Question: I am trying to achieve rounded corners similar to this article <URL>, but combined with text in the centre, so far i have the code below, but i am not sure how to combine both ideas
Any help would be appreciated!
the image looks like below, donut with text image:

and my code is as follows to produce the text inside the donut.
'''
Chart.types.Doughnut.extend({
name: "DoughnutTextInside",
showTooltip: function() {
this.chart.ctx.save();
Chart.types.Doughnut.prototype.showTooltip.apply(this, arguments);
this.chart.ctx.restore();
},
draw: function() {
Chart.types.Doughnut.prototype.draw.apply(this, arguments);
var width = this.chart.width,
height = this.chart.height;
var fontSize = (height / 114).toFixed(2);
this.chart.ctx.font = fontSize + "em Lato";
this.chart.ctx.textBaseline = "middle";
var text = "40%",
textX = Math.round((width - this.chart.ctx.measureText(text).width) / 2),
textY = height / 2;
this.chart.ctx.fillText(text, textX, textY);
}
});
var data = [{
label: "Wins %",
value: 120,
color: "#2ecc71"
}, {
label: "Losses %",
value: 240,
color: "#dddddd"
}, {
value: 0,
color: "#888888"
}];
var DoughnutTextInsideChart = new Chart($('#myChart') [0].getContext('2d')).DoughnutTextInside(data, {
responsive: true,
segmentShowStroke: false,
animationEasing: "easeInOutQuint",
});
'''
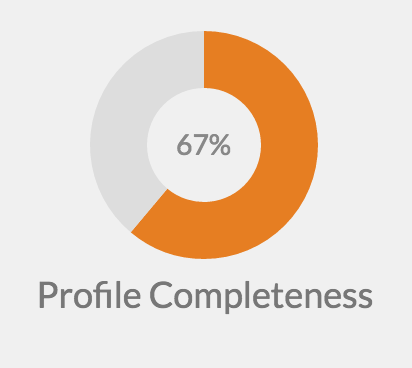
Answer: With v2.1.3, you can use the 'pluginService' to do this
---
<URL>
---
'''
// round corners
Chart.pluginService.register({
afterUpdate: function (chart) {
if (chart.config.options.elements.arc.roundedCornersFor !== undefined) {
var arc = chart.getDatasetMeta(0).data[chart.config.options.elements.arc.roundedCornersFor];
arc.round = {
x: (chart.chartArea.left + chart.chartArea.right) / 2,
y: (chart.chartArea.top + chart.chartArea.bottom) / 2,
radius: (chart.outerRadius + chart.innerRadius) / 2,
thickness: (chart.outerRadius - chart.innerRadius) / 2 - 1,
backgroundColor: arc._model.backgroundColor
}
}
},
afterDraw: function (chart) {
if (chart.config.options.elements.arc.roundedCornersFor !== undefined) {
var ctx = chart.chart.ctx;
var arc = chart.getDatasetMeta(0).data[chart.config.options.elements.arc.roundedCornersFor];
var startAngle = Math.PI / 2 - arc._view.startAngle;
var endAngle = Math.PI / 2 - arc._view.endAngle;
ctx.save();
ctx.translate(arc.round.x, arc.round.y);
console.log(arc.round.startAngle)
ctx.fillStyle = arc.round.backgroundColor;
ctx.beginPath();
ctx.arc(arc.round.radius * Math.sin(startAngle), arc.round.radius * Math.cos(startAngle), arc.round.thickness, 0, 2 * Math.PI);
ctx.arc(arc.round.radius * Math.sin(endAngle), arc.round.radius * Math.cos(endAngle), arc.round.thickness, 0, 2 * Math.PI);
ctx.closePath();
ctx.fill();
ctx.restore();
}
},
});
// write text plugin
Chart.pluginService.register({
afterUpdate: function (chart) {
if (chart.config.options.elements.center) {
var helpers = Chart.helpers;
var centerConfig = chart.config.options.elements.center;
var globalConfig = Chart.defaults.global;
var ctx = chart.chart.ctx;
var fontStyle = helpers.getValueOrDefault(centerConfig.fontStyle, globalConfig.defaultFontStyle);
var fontFamily = helpers.getValueOrDefault(centerConfig.fontFamily, globalConfig.defaultFontFamily);
if (centerConfig.fontSize)
var fontSize = centerConfig.fontSize;
// figure out the best font size, if one is not specified
else {
ctx.save();
var fontSize = helpers.getValueOrDefault(centerConfig.minFontSize, 1);
var maxFontSize = helpers.getValueOrDefault(centerConfig.maxFontSize, 256);
var maxText = helpers.getValueOrDefault(centerConfig.maxText, centerConfig.text);
do {
ctx.font = helpers.fontString(fontSize, fontStyle, fontFamily);
var textWidth = ctx.measureText(maxText).width;
// check if it fits, is within configured limits and that we are not simply toggling back and forth
if (textWidth < chart.innerRadius * 2 && fontSize < maxFontSize)
fontSize += 1;
else {
// reverse last step
fontSize -= 1;
break;
}
} while (true)
ctx.restore();
}
// save properties
chart.center = {
font: helpers.fontString(fontSize, fontStyle, fontFamily),
fillStyle: helpers.getValueOrDefault(centerConfig.fontColor, globalConfig.defaultFontColor)
};
}
},
afterDraw: function (chart) {
if (chart.center) {
var centerConfig = chart.config.options.elements.center;
var ctx = chart.chart.ctx;
ctx.save();
ctx.font = chart.center.font;
ctx.fillStyle = chart.center.fillStyle;
ctx.textAlign = 'center';
ctx.textBaseline = 'middle';
var centerX = (chart.chartArea.left + chart.chartArea.right) / 2;
var centerY = (chart.chartArea.top + chart.chartArea.bottom) / 2;
ctx.fillText(centerConfig.text, centerX, centerY);
ctx.restore();
}
},
})
'''
and then
'''
...
options: {
elements: {
arc: {
roundedCornersFor: 0
},
center: {
// the longest text that could appear in the center
maxText: '100%',
text: '67%',
fontColor: '#FF6684',
fontFamily: "'Helvetica Neue', 'Helvetica', 'Arial', sans-serif",
fontStyle: 'normal',
// fontSize: 12,
// if a fontSize is NOT specified, we will scale (within the below limits) maxText to take up the maximum space in the center
// if these are not specified either, we default to 1 and 256
minFontSize: 1,
maxFontSize: 256,
}
}
}
};
'''
You can get rid of a bit of code if you don't want it to be generic (eg. if you fix the fontSize, if you fix the index to round, etc.)
---
Fiddle - <URL>